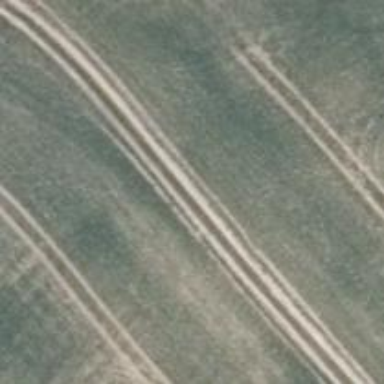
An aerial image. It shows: Track with very rough surface.